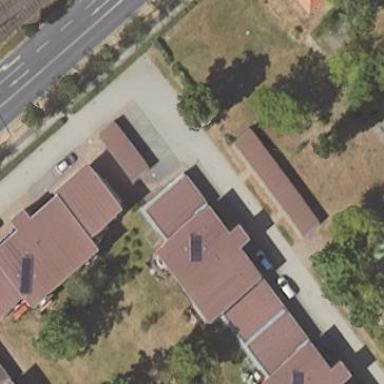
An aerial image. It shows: Terrace building.